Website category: university
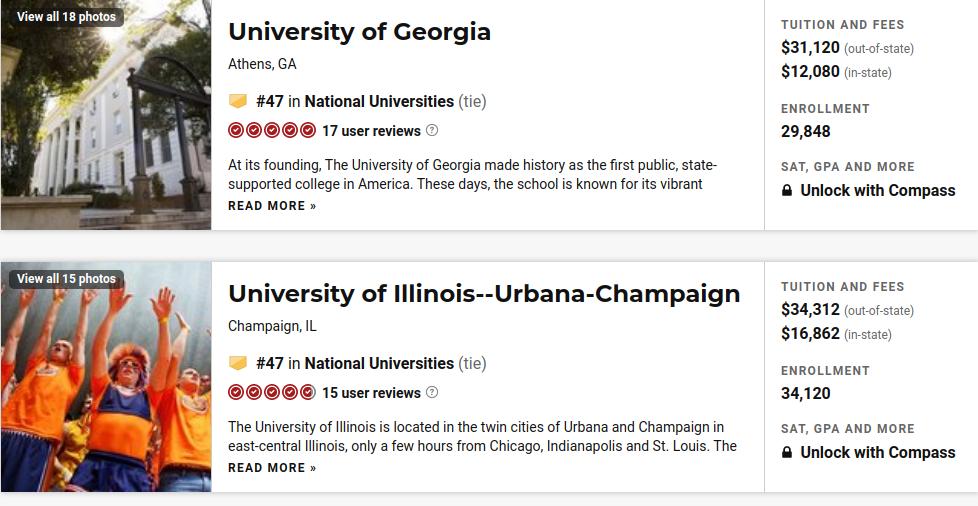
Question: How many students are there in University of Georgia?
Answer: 29,848

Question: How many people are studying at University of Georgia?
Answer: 29,848

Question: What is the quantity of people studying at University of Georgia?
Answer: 29,848

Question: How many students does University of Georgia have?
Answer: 29,848

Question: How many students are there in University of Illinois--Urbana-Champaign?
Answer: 34,120

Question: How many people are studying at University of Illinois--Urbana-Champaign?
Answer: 34,120

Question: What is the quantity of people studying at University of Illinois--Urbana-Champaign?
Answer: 34,120

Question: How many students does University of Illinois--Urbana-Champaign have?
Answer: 34,120

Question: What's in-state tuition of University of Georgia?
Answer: $12,080

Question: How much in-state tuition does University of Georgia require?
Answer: $12,080

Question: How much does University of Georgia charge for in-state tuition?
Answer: $12,080

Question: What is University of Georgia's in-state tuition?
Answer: $12,080

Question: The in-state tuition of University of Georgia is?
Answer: $12,080

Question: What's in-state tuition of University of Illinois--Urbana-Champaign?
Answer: $16,862

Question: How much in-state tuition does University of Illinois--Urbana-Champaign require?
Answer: $16,862

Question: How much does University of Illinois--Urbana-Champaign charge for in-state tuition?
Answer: $16,862

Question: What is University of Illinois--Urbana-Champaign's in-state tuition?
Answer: $16,862

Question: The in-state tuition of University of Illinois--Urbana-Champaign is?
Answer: $16,862

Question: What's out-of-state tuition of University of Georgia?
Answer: $31,120

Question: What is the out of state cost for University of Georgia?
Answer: $31,120

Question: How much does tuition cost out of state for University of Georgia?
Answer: $31,120

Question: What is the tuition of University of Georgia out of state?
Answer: $31,120

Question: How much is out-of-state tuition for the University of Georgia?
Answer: $31,120

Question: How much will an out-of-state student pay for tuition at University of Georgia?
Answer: $31,120

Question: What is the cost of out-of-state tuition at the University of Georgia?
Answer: $31,120

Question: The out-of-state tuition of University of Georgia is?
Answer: $31,120

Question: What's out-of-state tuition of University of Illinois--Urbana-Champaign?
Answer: $34,312

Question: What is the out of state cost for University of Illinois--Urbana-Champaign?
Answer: $34,312

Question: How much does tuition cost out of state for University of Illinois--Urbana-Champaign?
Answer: $34,312

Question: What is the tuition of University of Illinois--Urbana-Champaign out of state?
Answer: $34,312

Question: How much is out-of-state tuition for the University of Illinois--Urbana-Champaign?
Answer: $34,312

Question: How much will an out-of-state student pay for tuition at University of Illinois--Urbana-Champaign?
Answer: $34,312

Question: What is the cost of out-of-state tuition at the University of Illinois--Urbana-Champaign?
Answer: $34,312

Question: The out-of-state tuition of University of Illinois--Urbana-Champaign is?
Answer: $34,312

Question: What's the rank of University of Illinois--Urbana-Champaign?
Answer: #47

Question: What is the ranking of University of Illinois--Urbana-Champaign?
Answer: #47

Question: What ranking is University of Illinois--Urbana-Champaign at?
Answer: #47

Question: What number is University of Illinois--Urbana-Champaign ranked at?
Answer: #47

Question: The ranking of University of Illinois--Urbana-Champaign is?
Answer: #47

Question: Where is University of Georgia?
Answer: Athens, GA

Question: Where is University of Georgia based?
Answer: Athens, GA

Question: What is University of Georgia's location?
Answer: Athens, GA

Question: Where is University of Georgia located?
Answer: Athens, GA

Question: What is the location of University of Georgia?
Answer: Athens, GA

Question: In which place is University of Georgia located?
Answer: Athens, GA

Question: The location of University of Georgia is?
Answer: Athens, GA

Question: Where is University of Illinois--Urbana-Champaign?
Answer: Champaign, IL

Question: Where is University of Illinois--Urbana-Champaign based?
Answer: Champaign, IL

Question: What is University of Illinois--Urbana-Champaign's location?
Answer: Champaign, IL

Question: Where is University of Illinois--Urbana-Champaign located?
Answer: Champaign, IL

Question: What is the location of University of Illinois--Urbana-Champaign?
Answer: Champaign, IL

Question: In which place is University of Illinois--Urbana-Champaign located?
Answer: Champaign, IL

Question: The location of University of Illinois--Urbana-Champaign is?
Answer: Champaign, IL

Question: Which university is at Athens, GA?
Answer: University of Georgia

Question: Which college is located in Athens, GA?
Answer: University of Georgia

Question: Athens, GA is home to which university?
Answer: University of Georgia

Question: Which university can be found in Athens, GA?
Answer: University of Georgia

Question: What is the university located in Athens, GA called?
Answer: University of Georgia

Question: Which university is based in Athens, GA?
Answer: University of Georgia

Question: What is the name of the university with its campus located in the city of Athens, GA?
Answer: University of Georgia

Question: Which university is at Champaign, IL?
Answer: University of Illinois--Urbana-Champaign

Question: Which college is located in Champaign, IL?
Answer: University of Illinois--Urbana-Champaign

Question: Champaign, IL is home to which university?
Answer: University of Illinois--Urbana-Champaign

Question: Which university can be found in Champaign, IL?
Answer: University of Illinois--Urbana-Champaign